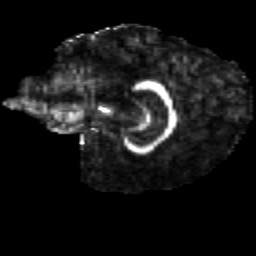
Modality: FA
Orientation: sagittal
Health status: healthy
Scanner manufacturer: siemens
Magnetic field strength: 3 T
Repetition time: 12 s
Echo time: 0.092 s